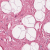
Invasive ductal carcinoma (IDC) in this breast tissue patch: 0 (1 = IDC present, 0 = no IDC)